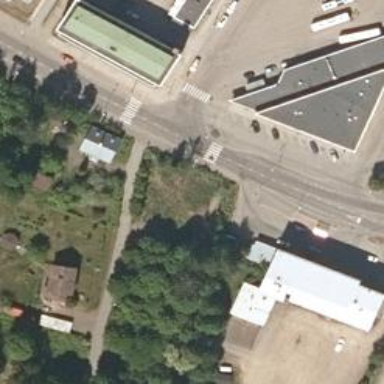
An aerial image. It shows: Marked asphalt cycleway with crossing.